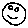
Label: smiley face